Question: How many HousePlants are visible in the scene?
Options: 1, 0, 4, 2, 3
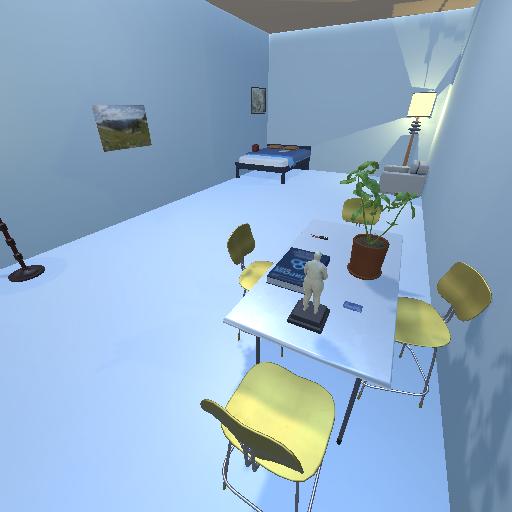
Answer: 1